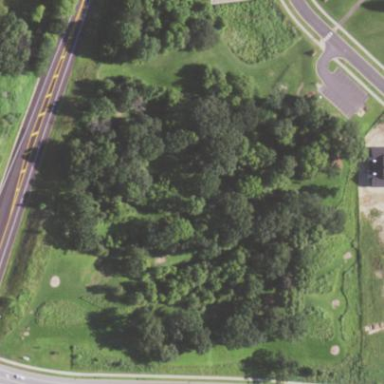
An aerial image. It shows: Disc golf course for leisure activity.